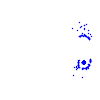
Particle: pion